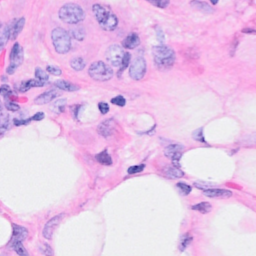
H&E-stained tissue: Breast